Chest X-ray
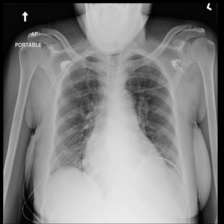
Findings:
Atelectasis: positive
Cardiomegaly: negative
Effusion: negative
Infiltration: negative
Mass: negative
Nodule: negative
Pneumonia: negative
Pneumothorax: negative
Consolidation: negative
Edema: negative
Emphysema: negative
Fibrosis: negative
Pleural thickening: negative
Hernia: negative